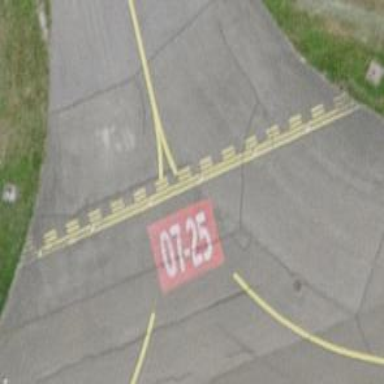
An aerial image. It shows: Runway holding position.